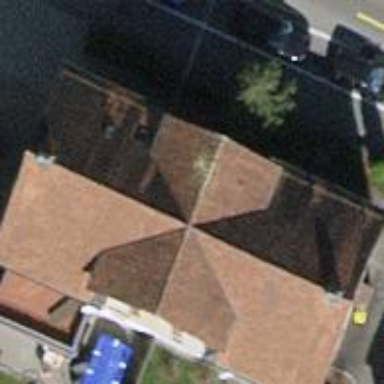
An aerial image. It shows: Building.